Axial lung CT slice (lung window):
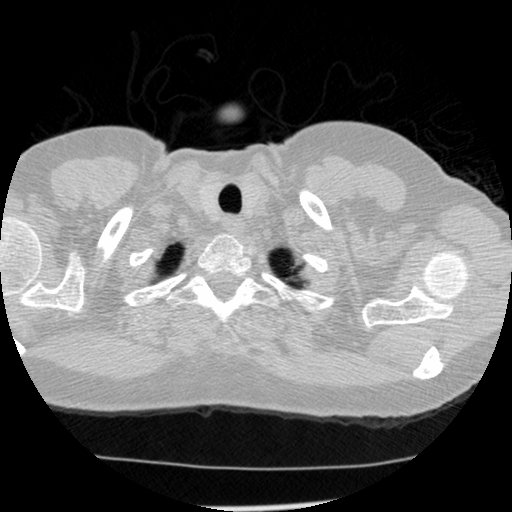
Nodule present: no